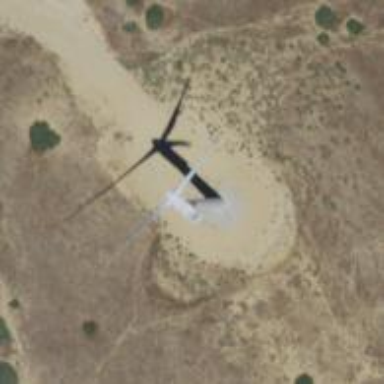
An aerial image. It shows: Wind turbine generator that utilizes wind as its source for generating electricity. It is of the horizontal axis type.